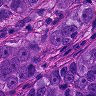
Metastatic tissue present: yes